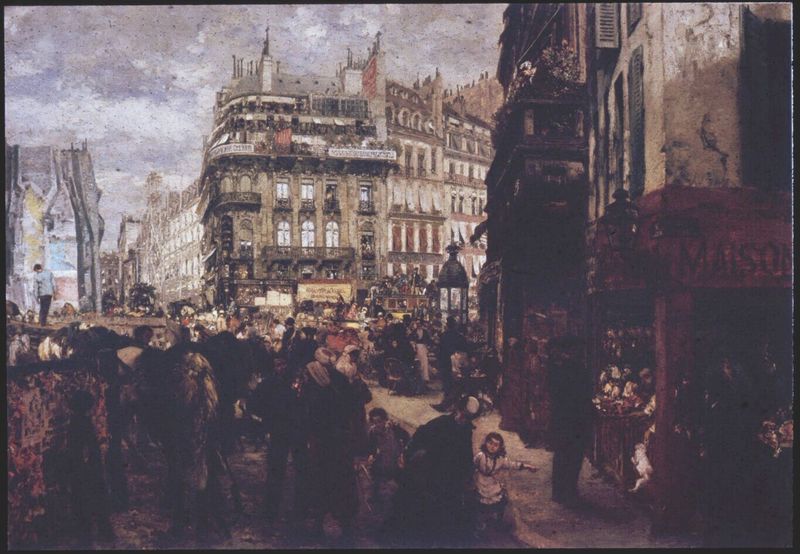
Titel: Pariser Wochentag
Künstler: Adolph Menzel
Standort: Düsseldorf
Institution: Kunstmuseum
Schlagwörter: dunkel, gemälde, himmel, mann, schatten, weiß, wolken, frauen, impressionismus, menschen, mädchen, ocker, stadt, abend, braun, cafe, fenster, frankreich, grau, hell, hut, laternen, licht, männer, paris, schwarz, strasse, gebäude, haus, hund, weg, wolke, beige, leute, malerei, masse, menge, öl, häuser, mantel, kind, theater, fensterläden, genre, kamin, kinder, schornstein, balkon, schrift, fassade, geschäft, passanten, moderne, schornsteine, dunst, violett, geschäfte, laden, läden, markt, platz, schriftzug, treiben, menzel, balkone, grossstadt, straßen, eingang, erker, eckhaus, fensterladen, berlin, bürgersteig, himmeö, aufruhr, gehweg, schilder, straßenszene, uniform, einkaufen, reklame, arkaden, putz, glasfenster, malerisch, mauern, altan, industrialisierung, pavillon, london, turban, rummel, markttag, maison, massen, bildausschnitt, telefonzelle, belvidere, stadtlandschft, mädchwen